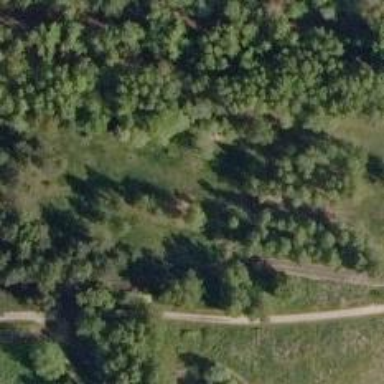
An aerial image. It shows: Disc golf basket.